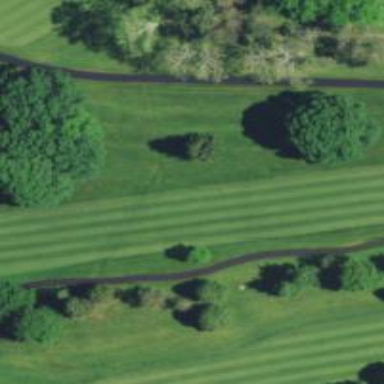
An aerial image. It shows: View of golf hole.